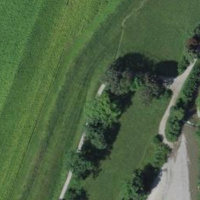
EUNIS habitat code: 23
Species observed at this site:
Allium carinatum
Orchis militaris
Anacamptis morio
Primula veris
Cichorium intybus